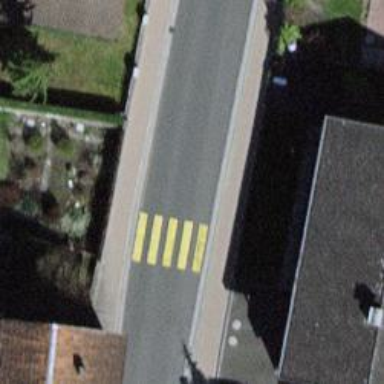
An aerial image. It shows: Marked zebra crossing on the road.